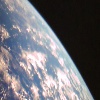
Label: cloud